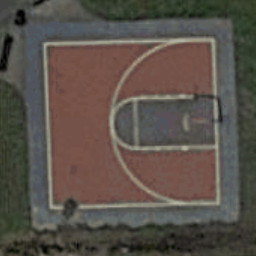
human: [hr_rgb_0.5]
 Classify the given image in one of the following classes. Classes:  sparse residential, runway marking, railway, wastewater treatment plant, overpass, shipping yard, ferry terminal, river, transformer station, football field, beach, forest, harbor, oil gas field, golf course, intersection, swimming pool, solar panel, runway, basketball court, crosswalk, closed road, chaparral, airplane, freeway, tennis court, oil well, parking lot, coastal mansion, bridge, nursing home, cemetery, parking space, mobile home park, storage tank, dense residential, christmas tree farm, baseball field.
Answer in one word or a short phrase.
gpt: basketball court